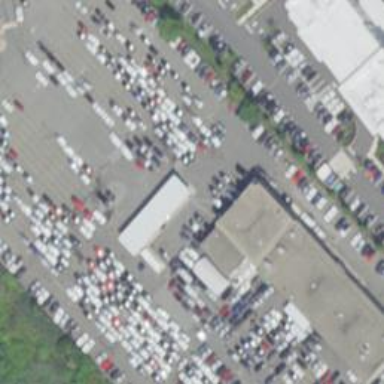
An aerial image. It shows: Parking area.